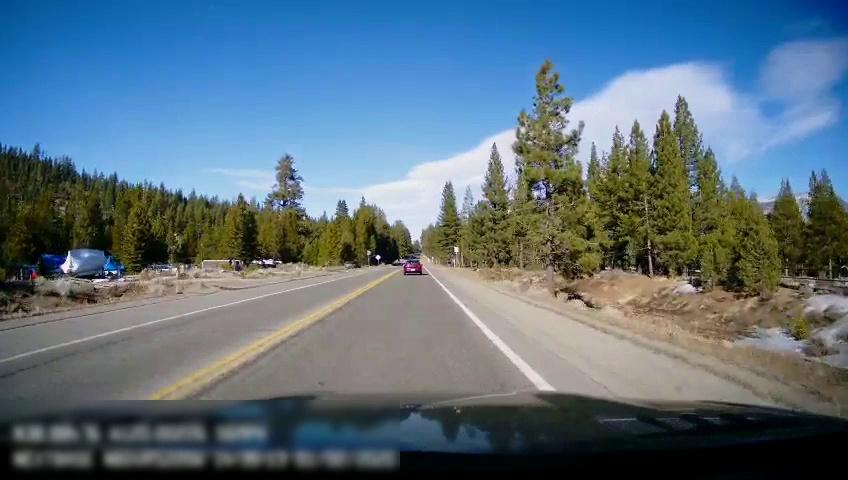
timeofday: Day
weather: Sunny
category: Drivable Space
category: Vehicles | Car
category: Lanes | Current Lane
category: Lanes | Current Lane
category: Lanes | Opposite Lane